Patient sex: M
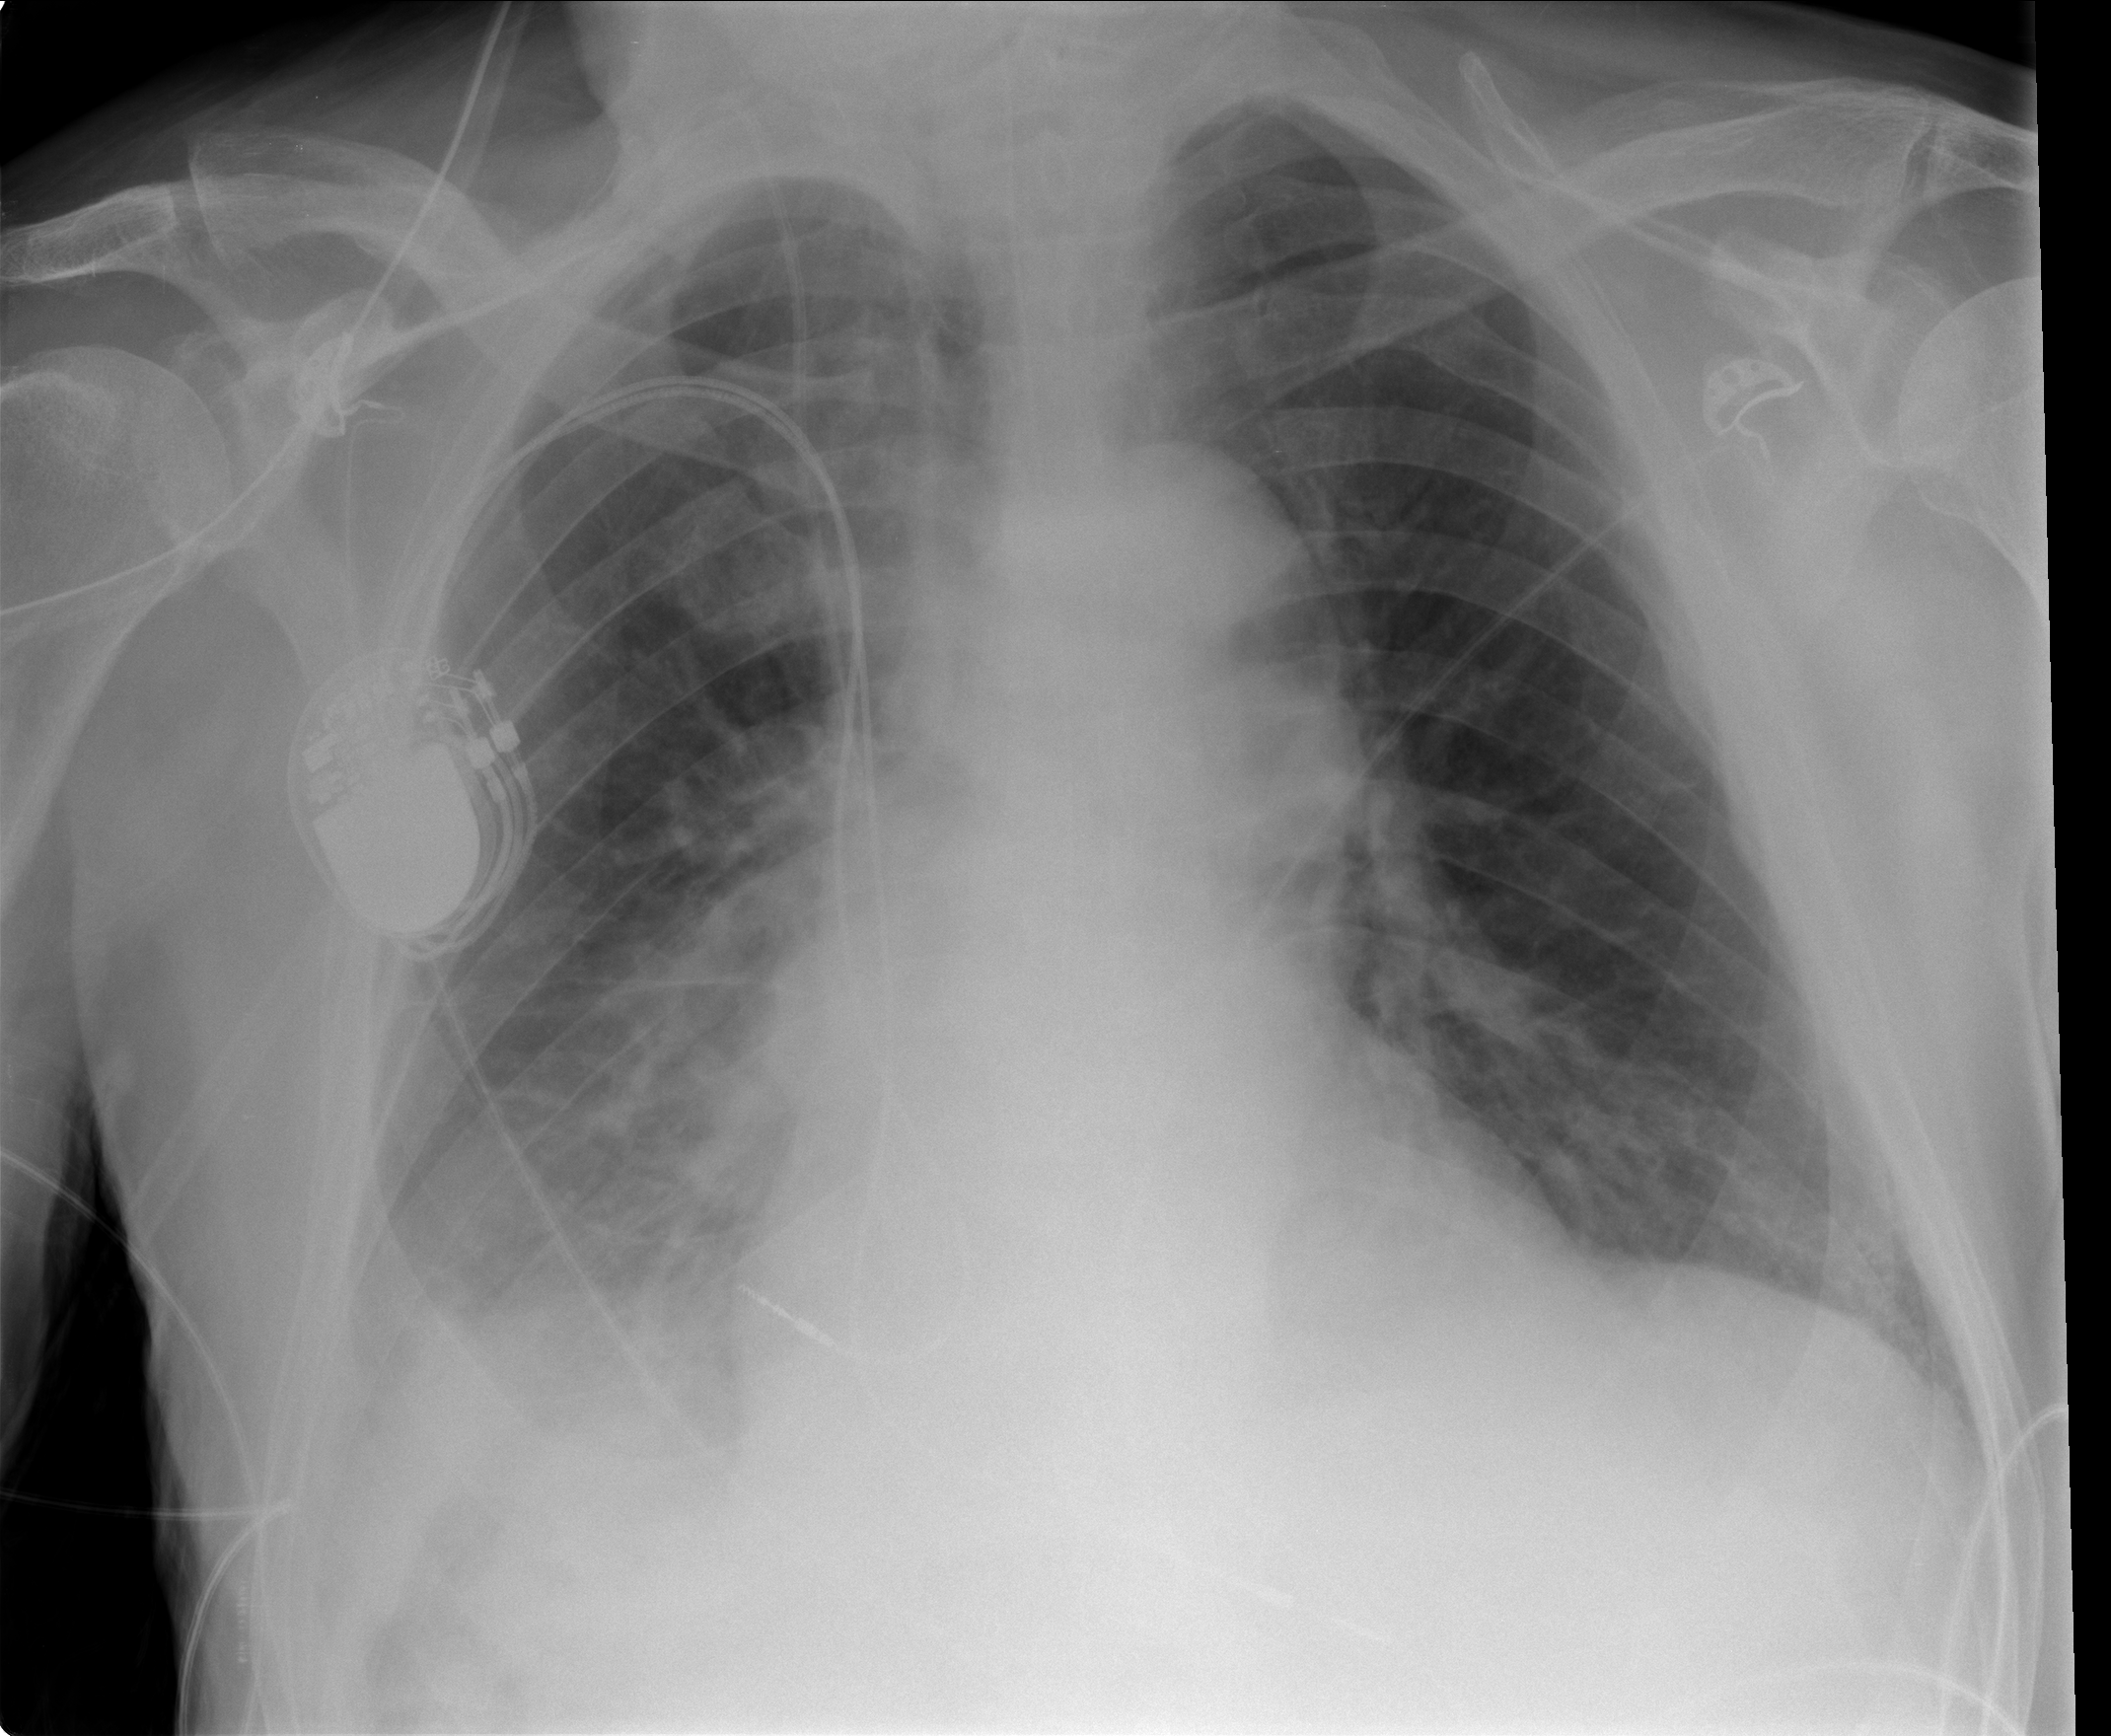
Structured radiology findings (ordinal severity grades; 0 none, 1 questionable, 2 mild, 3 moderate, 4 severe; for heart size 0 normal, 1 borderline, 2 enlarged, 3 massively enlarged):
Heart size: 2
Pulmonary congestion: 2
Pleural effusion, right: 3
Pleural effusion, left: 1
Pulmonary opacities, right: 2
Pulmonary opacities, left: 0
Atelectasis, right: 2
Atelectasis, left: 2